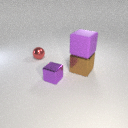
small red metal sphere to the left of large brown metal cube